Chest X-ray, AP view. Patient: 53 years old, sex F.
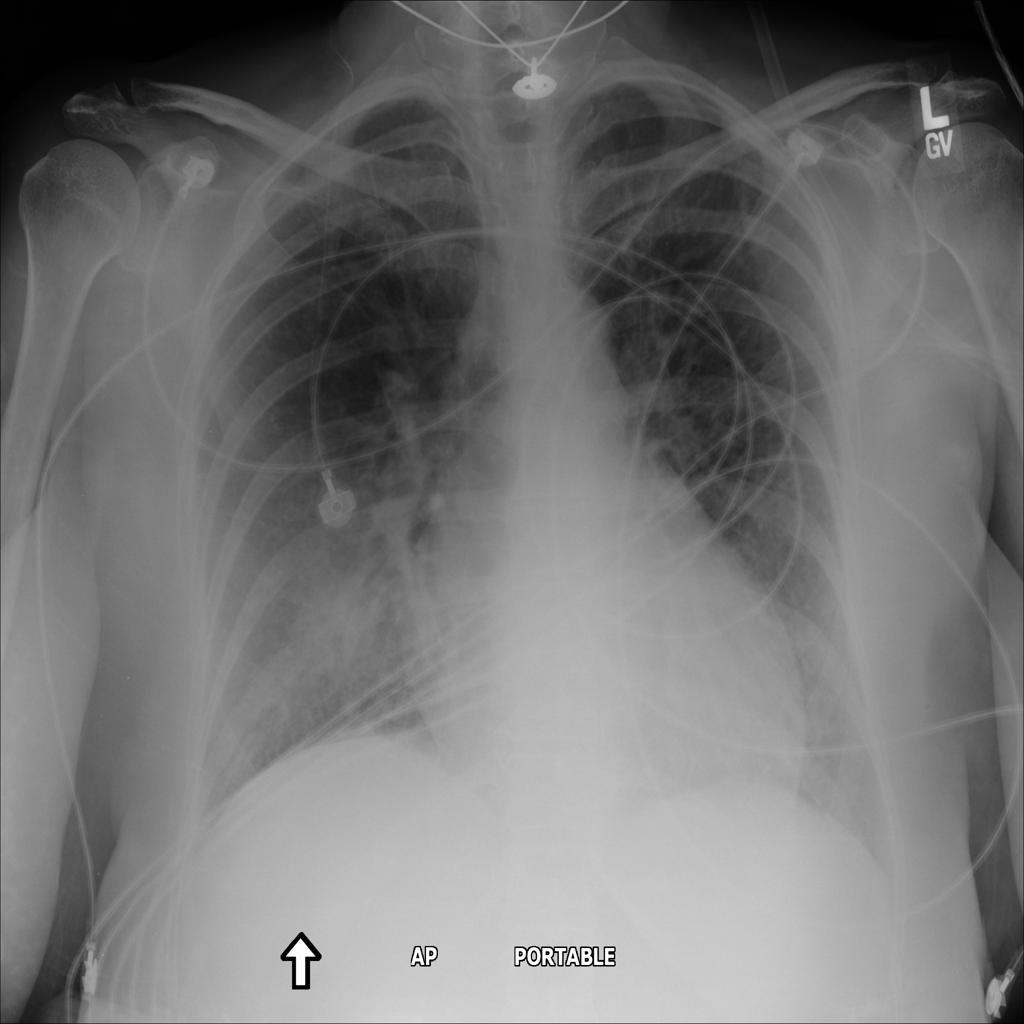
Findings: Infiltration